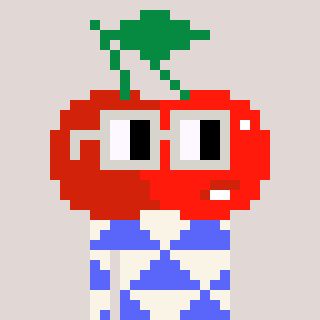
a pixel art character with square light gray glasses, a cherry-shaped head and a purple-colored body on a warm background